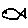
Label: fish